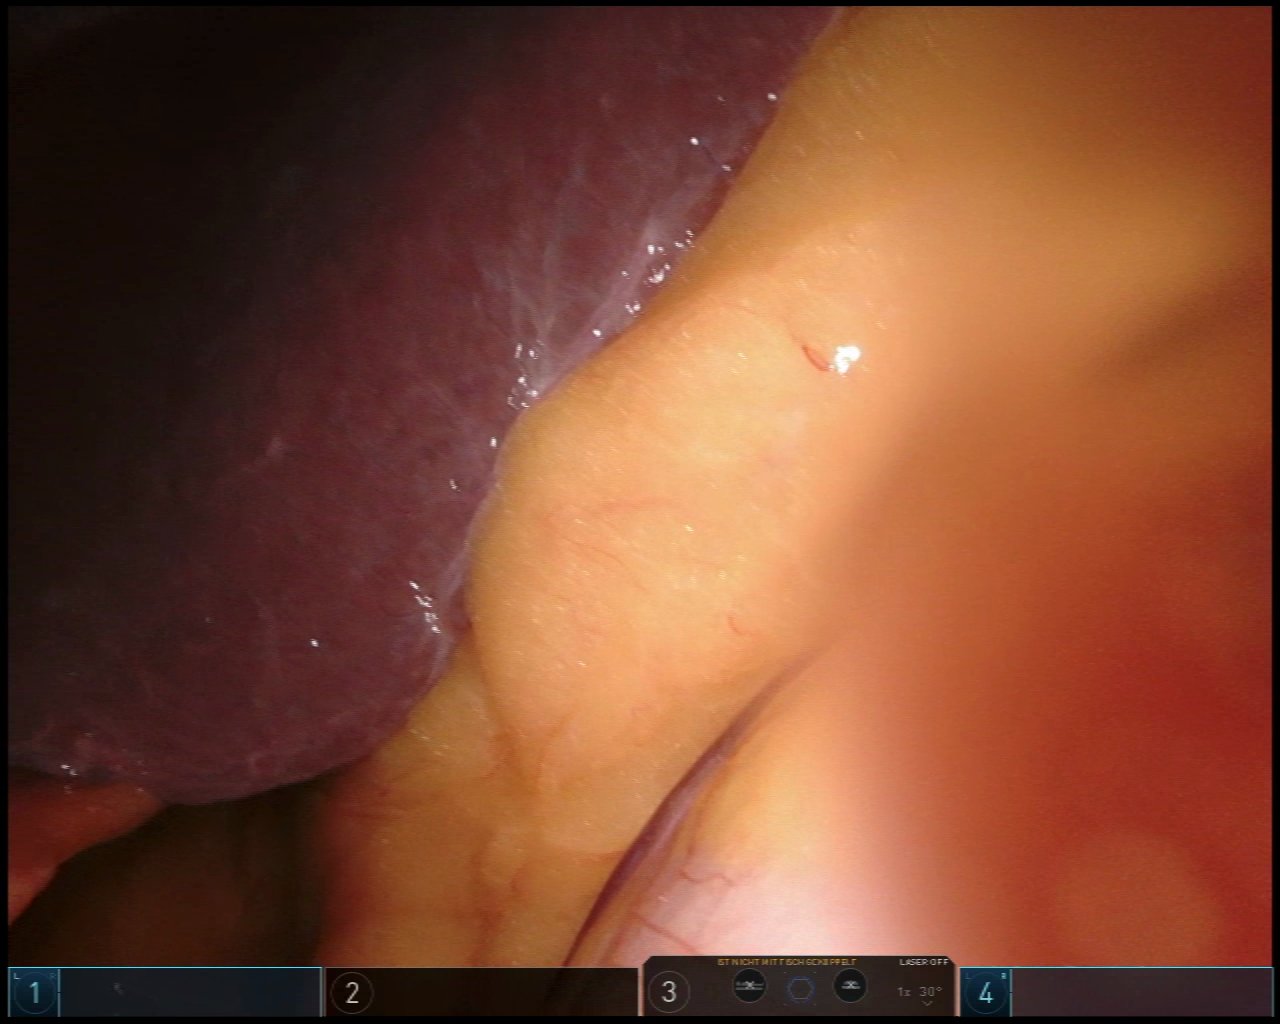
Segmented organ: liver
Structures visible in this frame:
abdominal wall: no
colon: yes
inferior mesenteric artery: no
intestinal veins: no
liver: yes
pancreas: no
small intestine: no
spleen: no
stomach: no
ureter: no
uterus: no
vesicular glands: no